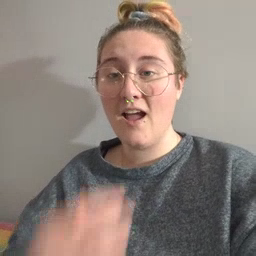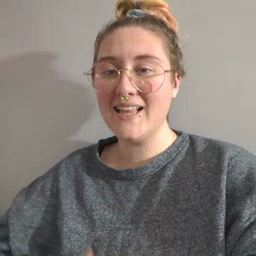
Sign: hungry